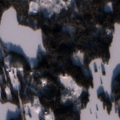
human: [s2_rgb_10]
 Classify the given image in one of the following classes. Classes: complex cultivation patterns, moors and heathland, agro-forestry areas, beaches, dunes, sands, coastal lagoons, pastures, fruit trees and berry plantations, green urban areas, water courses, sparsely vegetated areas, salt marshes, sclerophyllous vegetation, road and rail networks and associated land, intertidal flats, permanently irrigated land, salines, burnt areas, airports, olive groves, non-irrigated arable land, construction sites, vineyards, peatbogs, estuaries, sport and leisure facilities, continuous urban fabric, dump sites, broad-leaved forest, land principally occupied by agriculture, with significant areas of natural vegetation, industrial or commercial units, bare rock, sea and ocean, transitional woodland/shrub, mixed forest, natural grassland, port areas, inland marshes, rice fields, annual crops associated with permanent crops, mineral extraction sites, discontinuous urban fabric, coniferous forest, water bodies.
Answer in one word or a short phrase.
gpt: land principally occupied by agriculture, with significant areas of natural vegetation, coniferous forest, mixed forest, water bodies